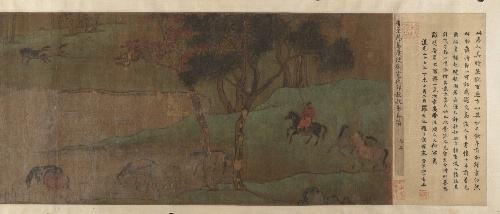
Artist: Unidentified artist|Pei Kuan
Artist bio: |Chinese, Tang dynasty
Object type: Handscroll
Classification: Paintings
Medium: Handscroll; ink and color on silk
Culture: China
Period: Ming (1368–1644) or Qing (1644–1911) dynasty
Dimensions: Image (a): 11 in. × 26 1/2 in. (27.9 × 67.3 cm)
Image (b): 10 3/8 × 26 3/8 in. (26.4 × 67 cm)
Department: Asian Art
Credit line: John Stewart Kennedy Fund, 1913
Accession year: 1913
Repository: Metropolitan Museum of Art, New York, NY
Tags: Horses